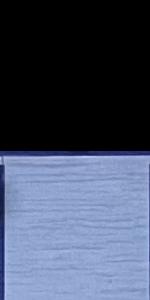
Label: Empty